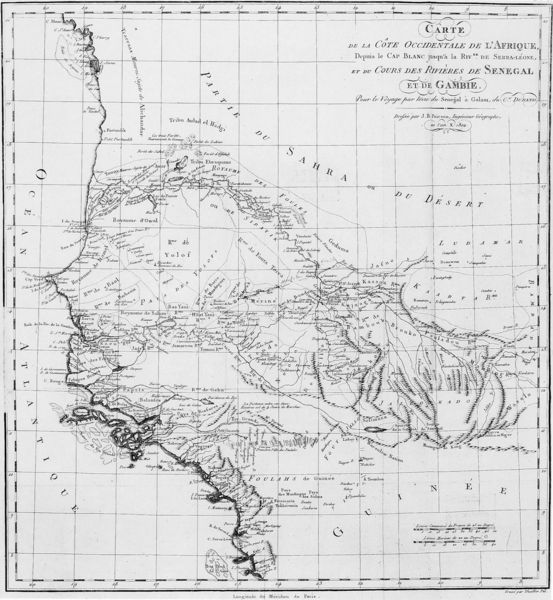
Titel: Karte der westlichen Küste Afrikas
Schlagwörter: meer, land, küste, schrift, afrika, berge, gebirge, sahara, französisch, atlantik, ozean, stich, topografie, karte, landkarte, kolonialismus, flüsse, inseln, maßstab, kartographie, atlas, weltkarte, ocean, s/w, elfenbeinküste, senegal, guinea, neu guinea